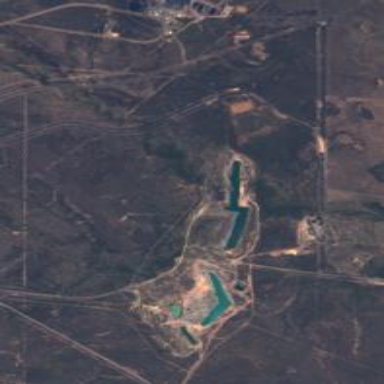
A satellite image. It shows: Industrial area used for mining.